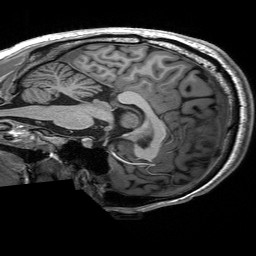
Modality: T1w
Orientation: sagittal
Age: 18
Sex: male
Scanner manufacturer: siemens
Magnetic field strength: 3 T
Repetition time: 2.53 s
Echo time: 0.00227 s